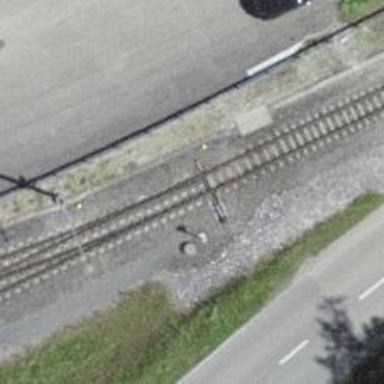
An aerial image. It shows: Railway switch.